Field crop: maize
Growth stage: 2
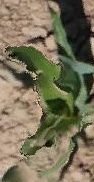
Species: maize